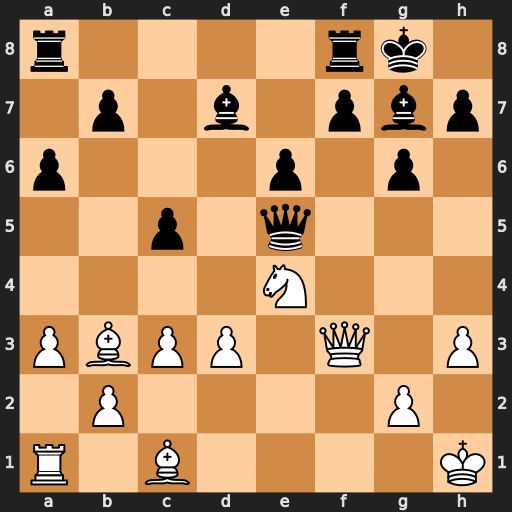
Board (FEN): r4rk1/1p1b1pbp/p3p1p1/2p1q3/4N3/PBPP1Q1P/1P4P1/R1B4K
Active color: w
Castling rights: -
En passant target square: -
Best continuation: Bf4 Qh5 g4 Qh4 Bg5 Qxg5 Nxg5 Bc6 Ne4